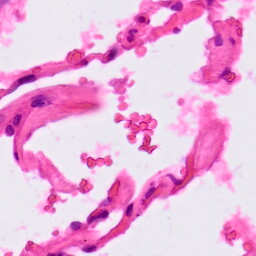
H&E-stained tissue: Lung